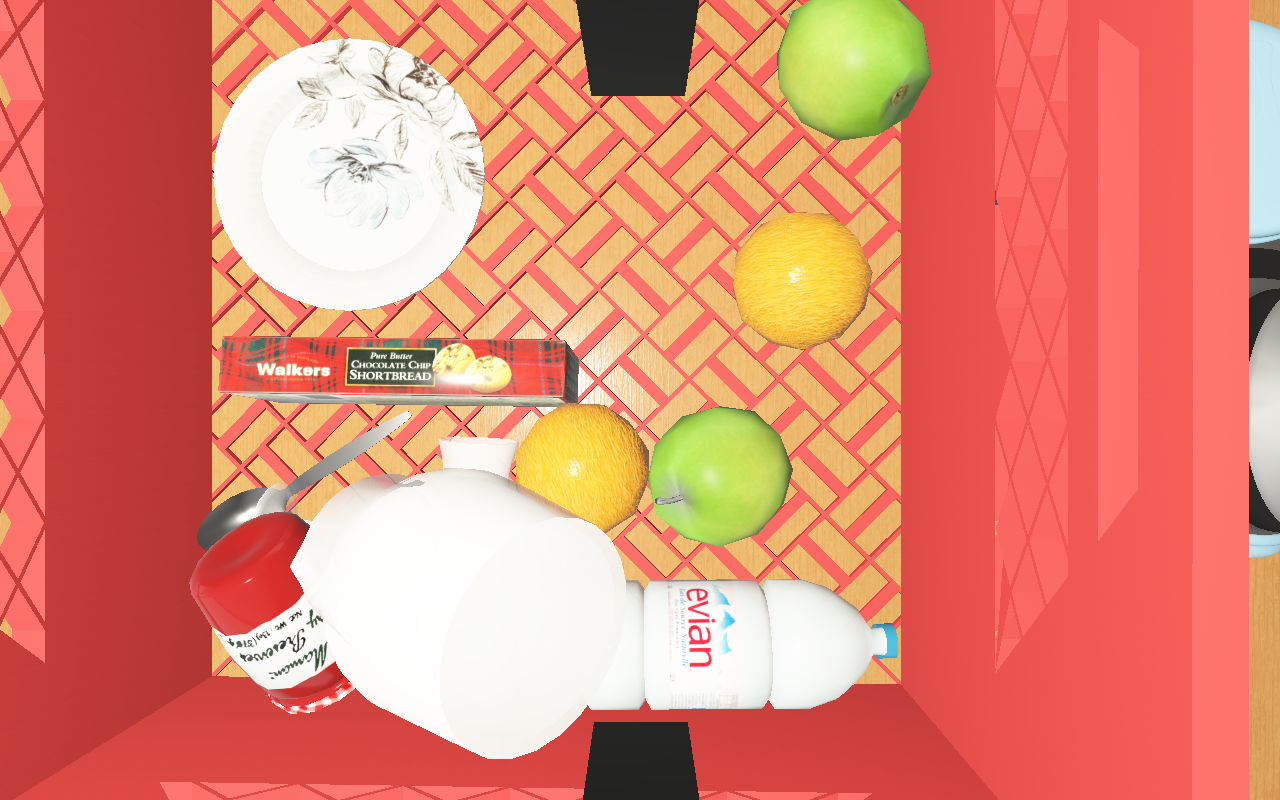
Objects in the scene:
carafe
apple
apple
orange
plate
glass
cereal box
biscuit box